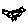
Label: bird